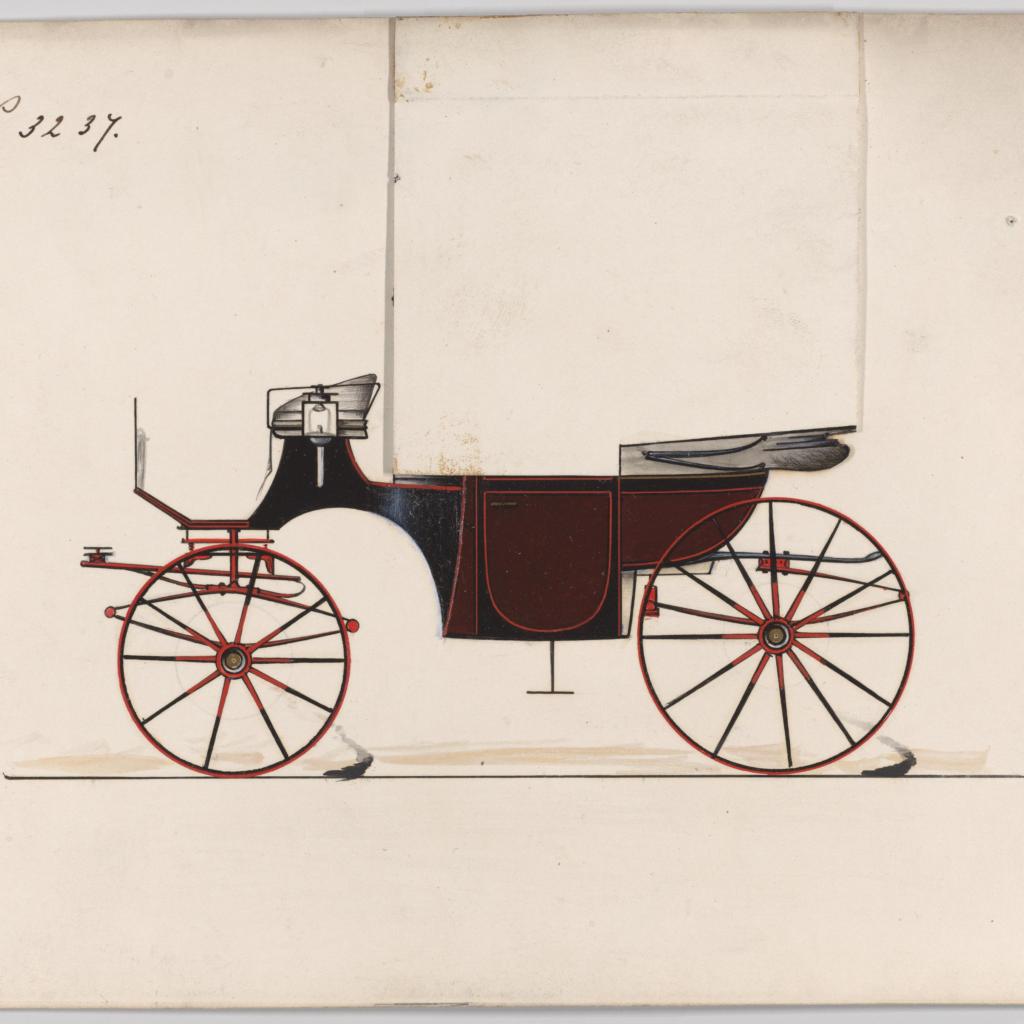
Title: Design for Landaulet, no. 3237
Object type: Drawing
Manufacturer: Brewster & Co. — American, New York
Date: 1876
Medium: Pen and black ink, watercolor and gouache with gum arabic and metallic ink
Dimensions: Sheet: 6 1/2 x 9 in. (16.5 x 22.9 cm)
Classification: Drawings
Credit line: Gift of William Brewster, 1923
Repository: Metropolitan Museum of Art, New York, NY